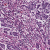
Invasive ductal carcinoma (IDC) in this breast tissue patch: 1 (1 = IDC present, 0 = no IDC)